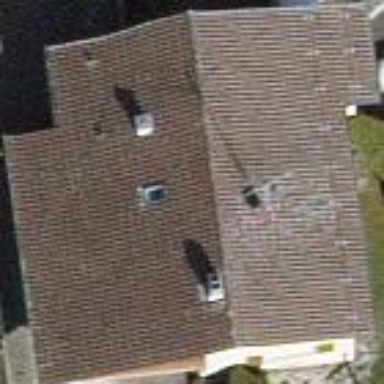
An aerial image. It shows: Simple house.